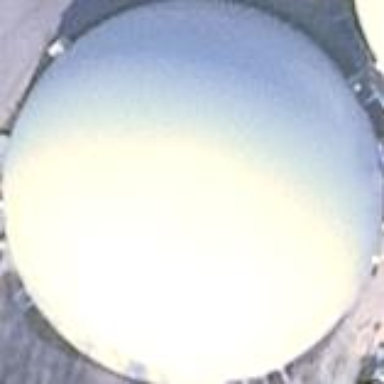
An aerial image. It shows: Dome-shaped digester building with white roof.